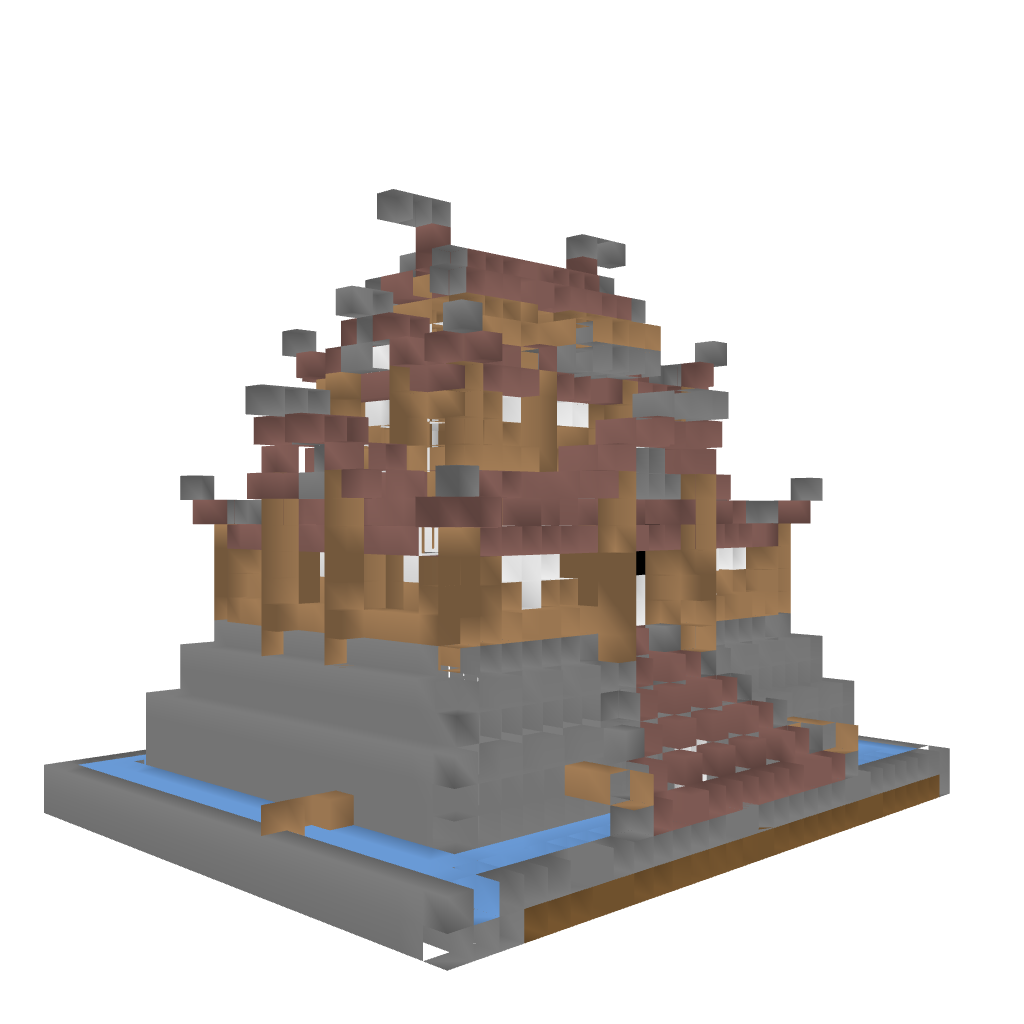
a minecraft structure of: supreme house asian style good quality water at bottom